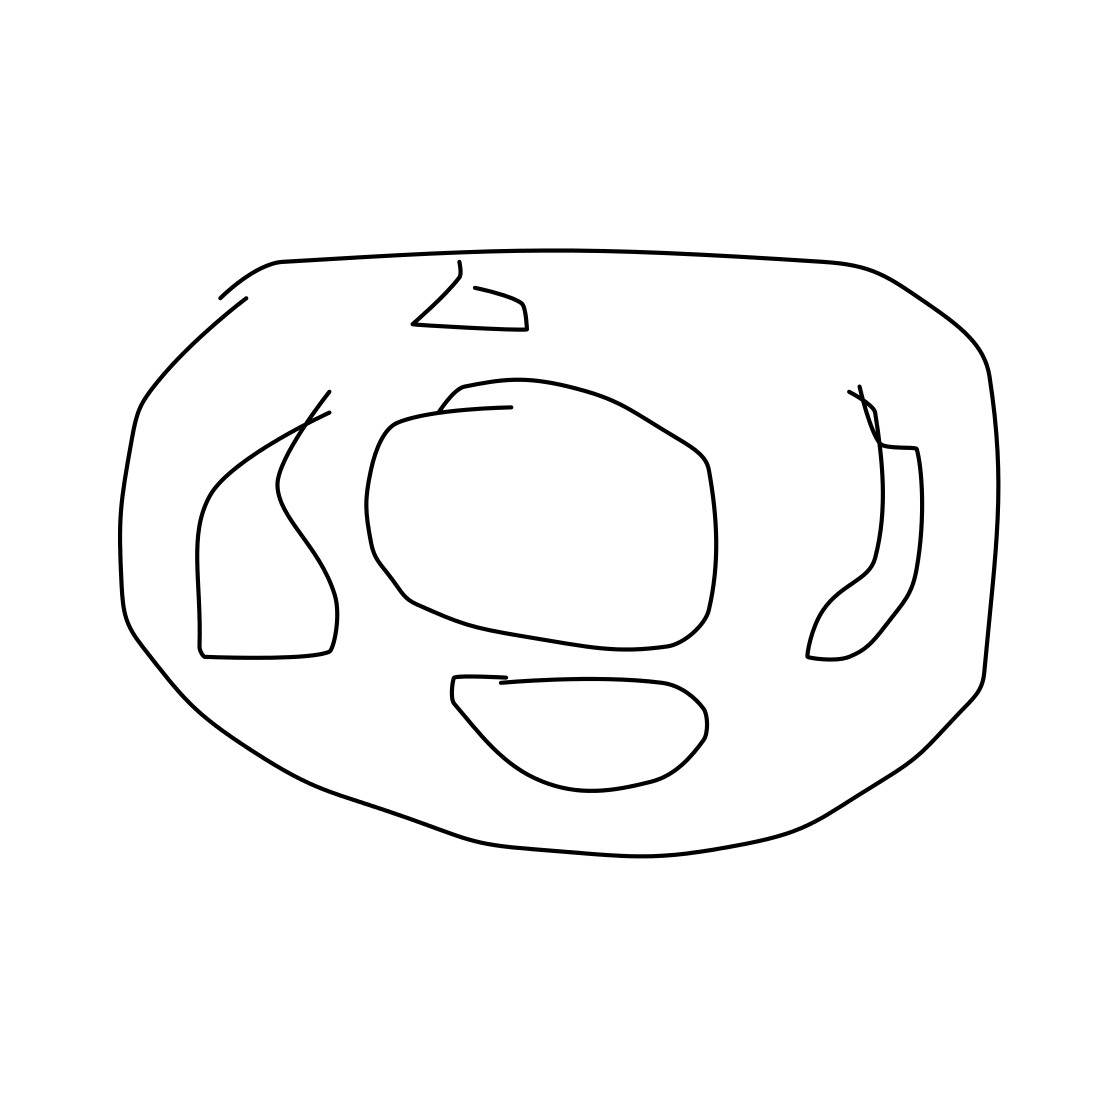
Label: donut